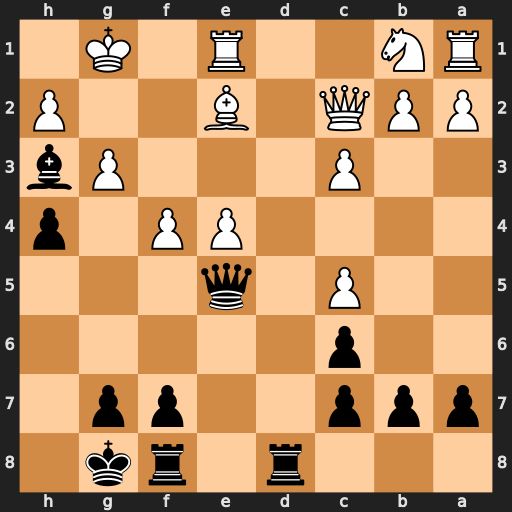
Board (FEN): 3r1rk1/ppp2pp1/2p5/2P1q3/4PP1p/2P3Pb/PPQ1B2P/RN2R1K1
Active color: b
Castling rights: -
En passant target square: -
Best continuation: Qxc5+ Kh1 Qf2 Rg1 Bg4